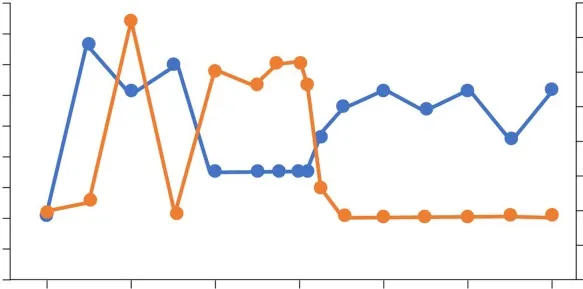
Patient 2. Post-FAc implantation. BRVA, best-recorded visual acuity; CMT, central macular thickness; FAc, fluocinolone acetate.
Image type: pathology (immunostaining)